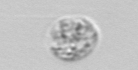
Label: Amoeba